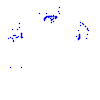
Particle: proton